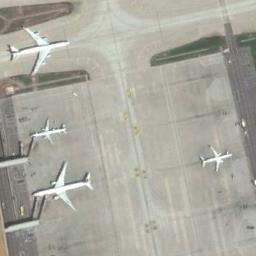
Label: airplane